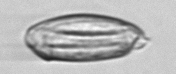
Label: Katodinium_or_Torodinium